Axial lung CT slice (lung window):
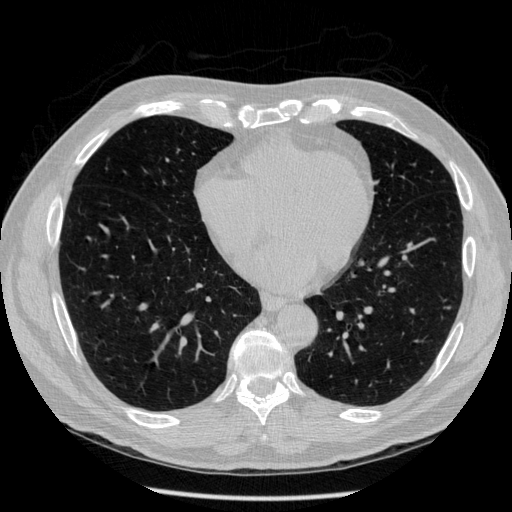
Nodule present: no